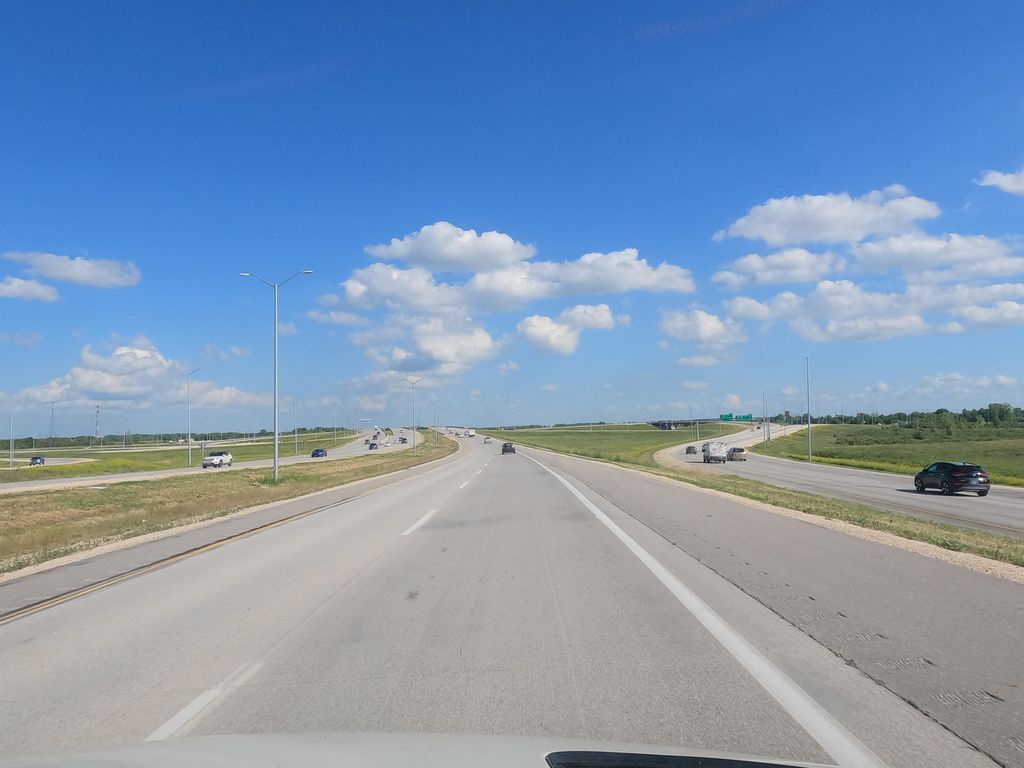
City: winnipeg